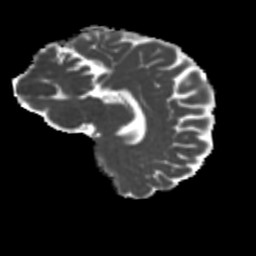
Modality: MD
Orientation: sagittal
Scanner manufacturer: siemens
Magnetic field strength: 3 T
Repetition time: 4 s
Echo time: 0.0594 s